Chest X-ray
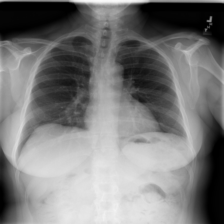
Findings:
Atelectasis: negative
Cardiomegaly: negative
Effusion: negative
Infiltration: negative
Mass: negative
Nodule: negative
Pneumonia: negative
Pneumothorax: negative
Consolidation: negative
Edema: negative
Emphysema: negative
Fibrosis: negative
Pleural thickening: negative
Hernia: negative